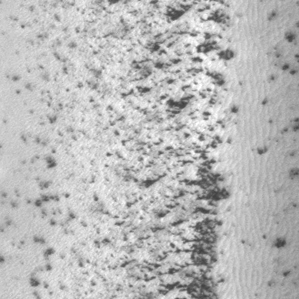
Label: frost